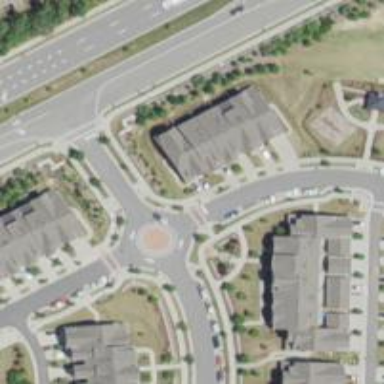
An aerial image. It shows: Mini roundabout on the road.